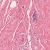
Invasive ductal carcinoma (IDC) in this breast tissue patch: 0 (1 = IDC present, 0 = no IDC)